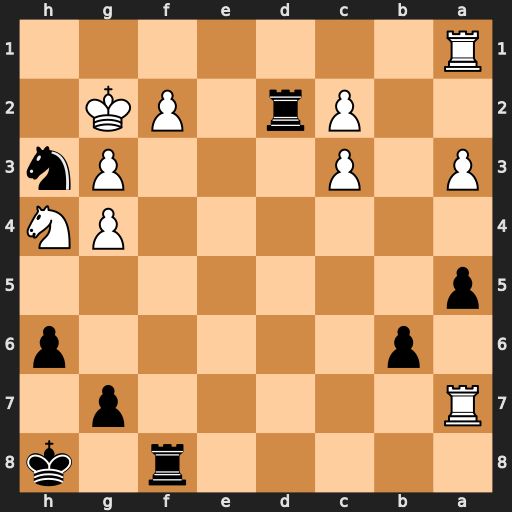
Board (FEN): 5r1k/R5p1/1p5p/p7/6PN/P1P3Pn/2Pr1PK1/R7
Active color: b
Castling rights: -
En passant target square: -
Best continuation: Rfxf2+ Kxh3 Rh2#